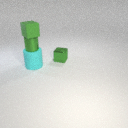
small green rubber cube above large cyan rubber cylinder